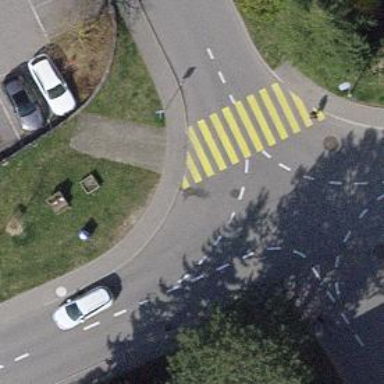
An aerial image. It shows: Marked zebra crossing with visible markings.